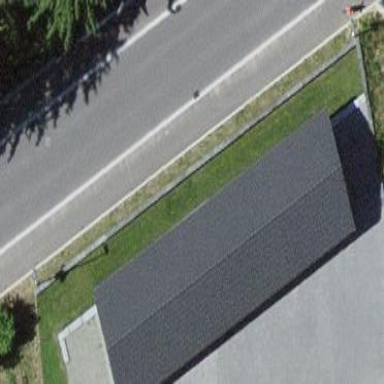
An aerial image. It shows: Carport structure.